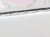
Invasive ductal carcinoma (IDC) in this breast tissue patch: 0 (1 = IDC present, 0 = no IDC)